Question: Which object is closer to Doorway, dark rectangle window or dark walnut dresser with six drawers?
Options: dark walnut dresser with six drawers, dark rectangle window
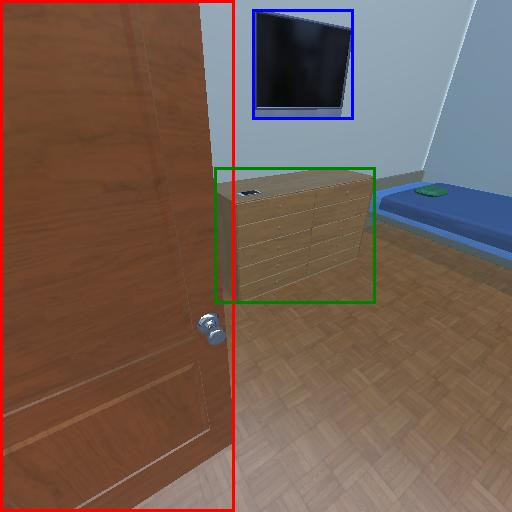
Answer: dark walnut dresser with six drawers